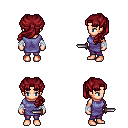
a pixel art fantasy rpg character, female body template, human, light skin, chain tabard jacket, magenta pants, brunette princess hairstyle, white cloth bandages, dagger, four views (front, back, left, right), 2x2 character sprite sheet, small pixel art, hard edges, no anti-aliasing